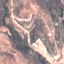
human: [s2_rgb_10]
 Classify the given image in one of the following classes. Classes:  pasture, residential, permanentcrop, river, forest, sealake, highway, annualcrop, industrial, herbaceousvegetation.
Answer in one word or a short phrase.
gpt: HerbaceousVegetation